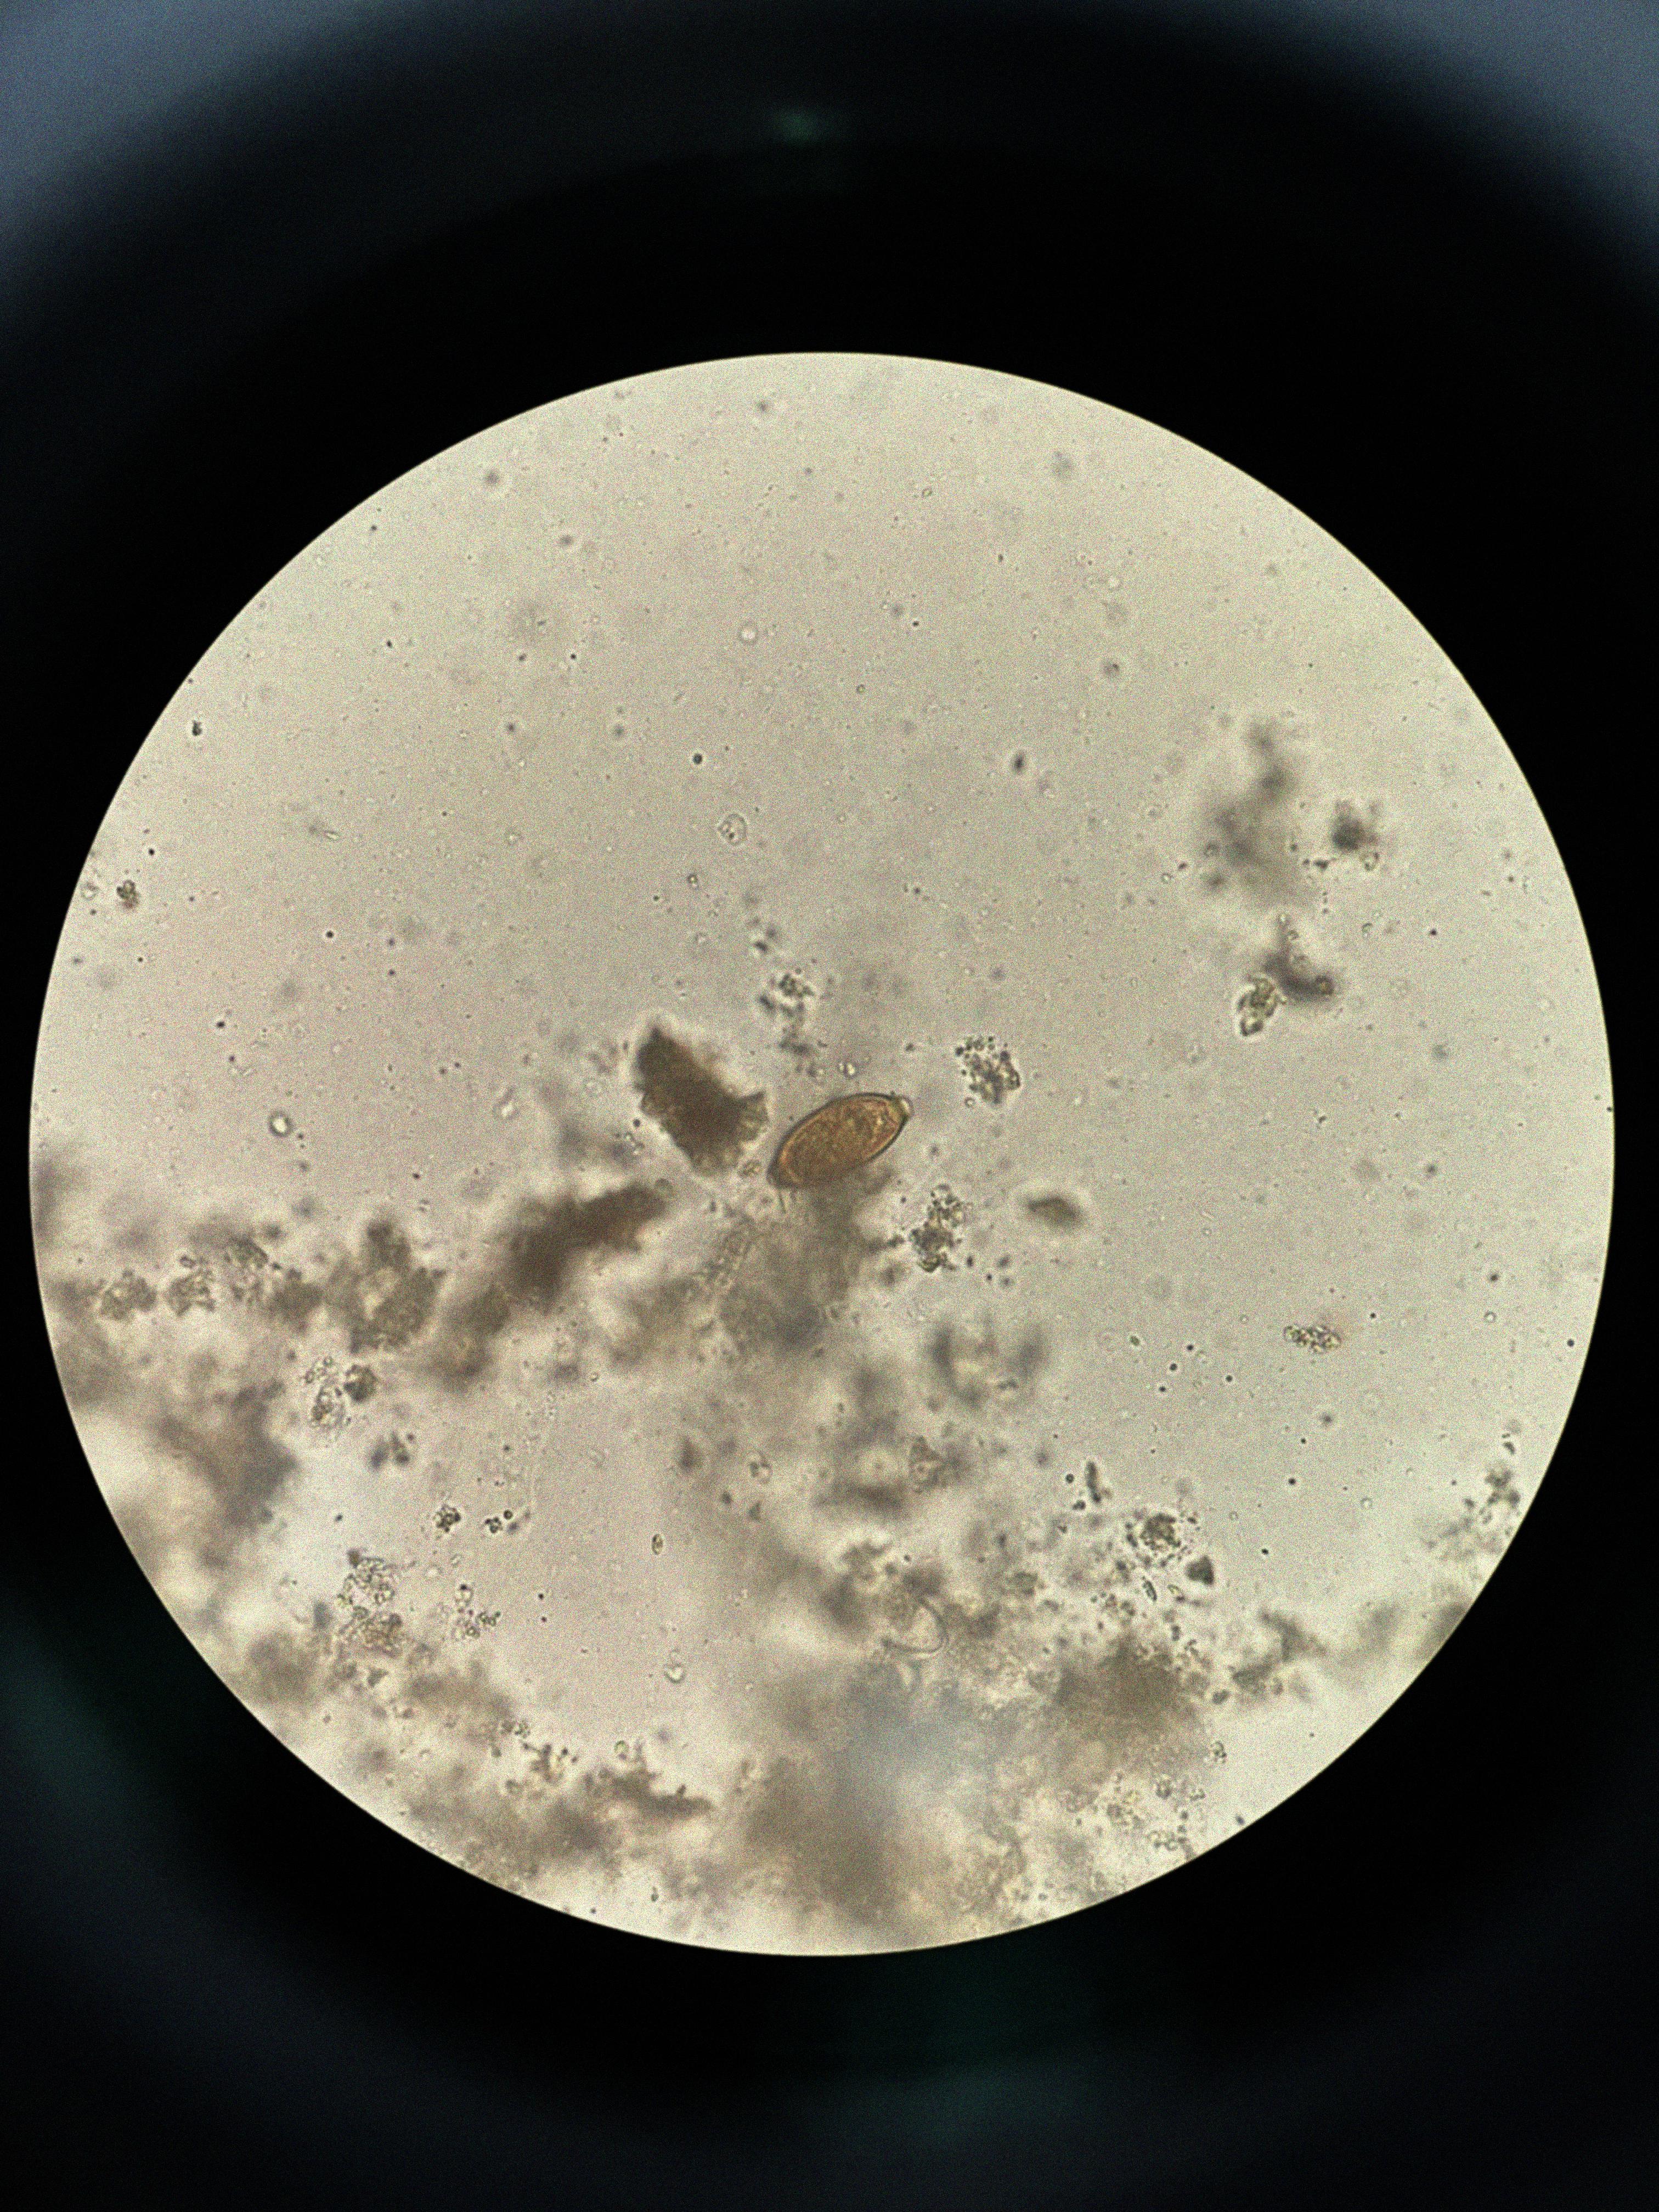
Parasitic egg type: Trichuris trichiura